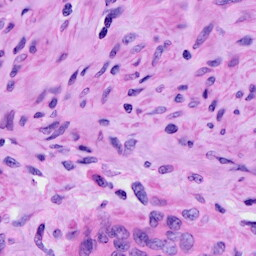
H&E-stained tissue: Cervix